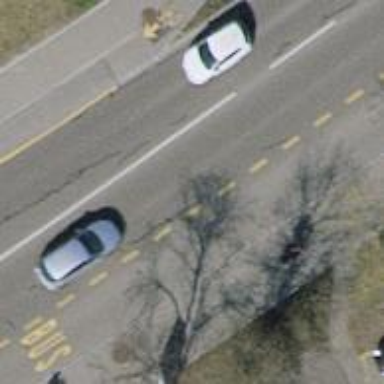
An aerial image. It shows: Primary highway with asphalt surface. There is separate sidewalk on the left side and designated cycle lane.